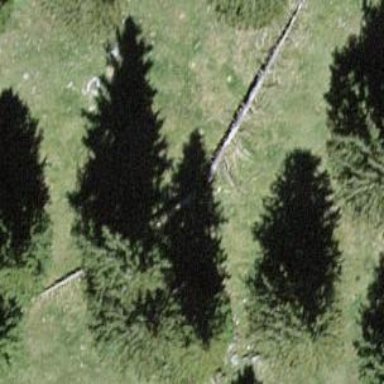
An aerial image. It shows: Needle-leaved tree in its natural environment.